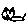
Label: cat